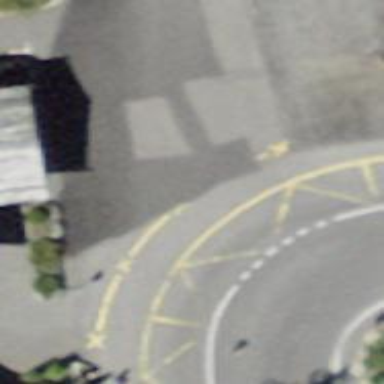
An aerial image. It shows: Bus stop with platform for public transport.